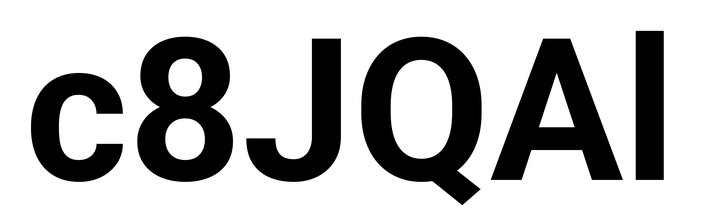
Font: Roboto_Bold